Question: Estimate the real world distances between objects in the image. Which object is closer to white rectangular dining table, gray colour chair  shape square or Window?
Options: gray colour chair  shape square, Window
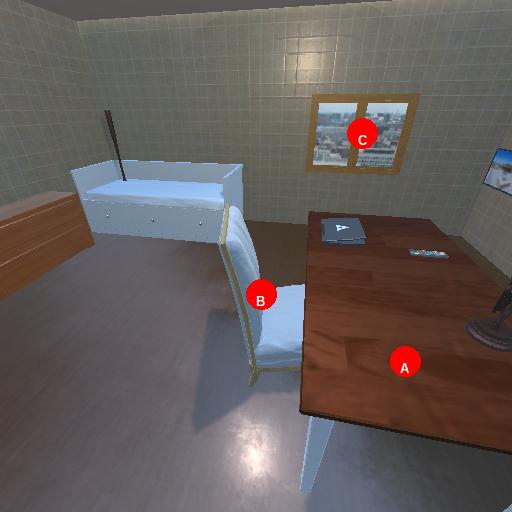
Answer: gray colour chair  shape square